Question: Does anybody know How to set the size of an AutoCompleteTextView Result ?

I try 'android:textSize="12sp"' But it only modify the size of the text in the TextView, not in the result.
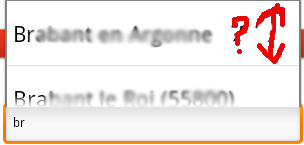
Answer: The best way is to create your own xml file with a customized design, such as "dropdown.xml"
'''
<?xml version="1.0" encoding="utf-8"?>
<TextView
xmlns:android="http://schemas.android.com/apk/res/android"
android:id="@+id/textAutoComplete"
android:layout_width="fill_parent"
android:layout_height="wrap_content"
android:background="#F3F5E1"
android:gravity="center_vertical"
android:padding="5dp" />
'''
and in your code use this
'''
AutoCompleteTextView etChoose= (AutoCompleteTextView) findViewById(R.id.etChoose);
ArrayAdapter<String> adapterChoose = new ArrayAdapter<String>(this,R.layout.dropdown, ChooseList);
'''